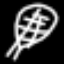
Label: leaf